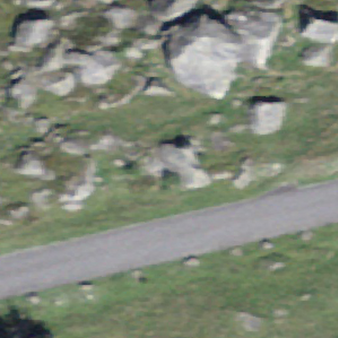
Label: bouldering_area